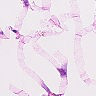
Metastatic tissue present: no